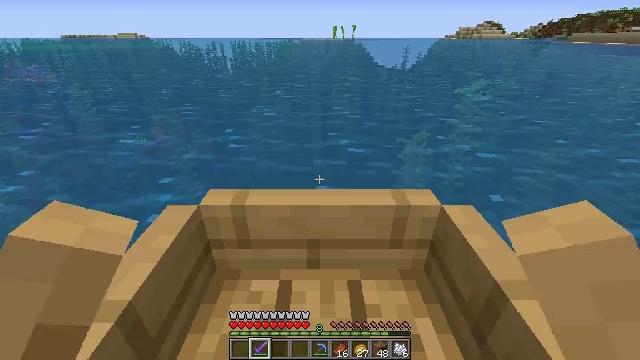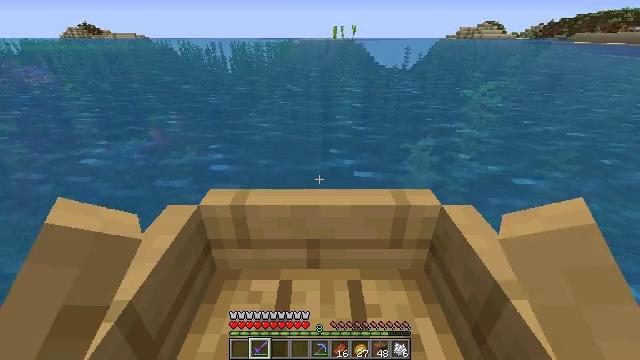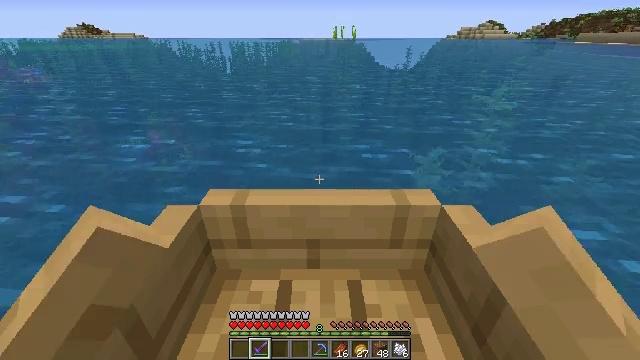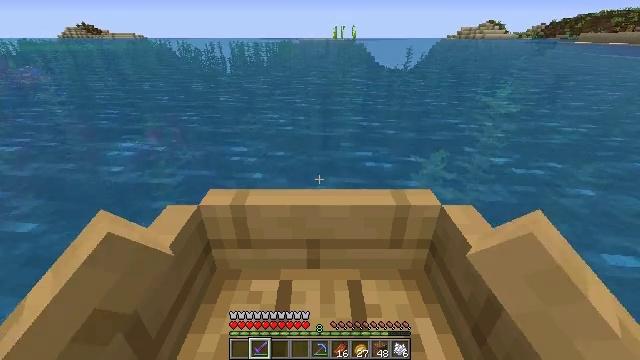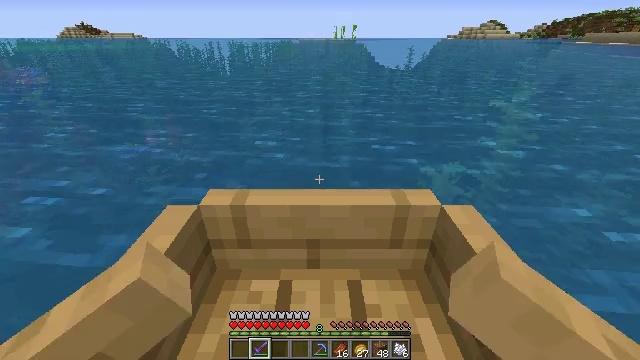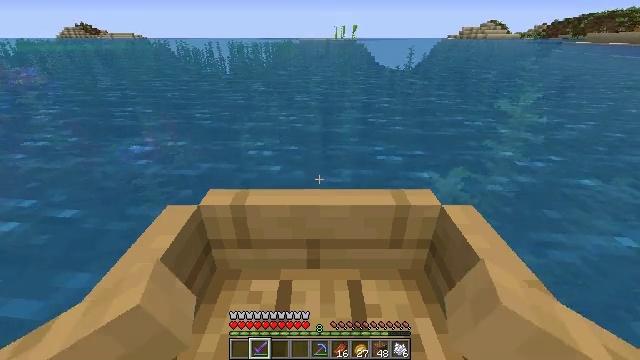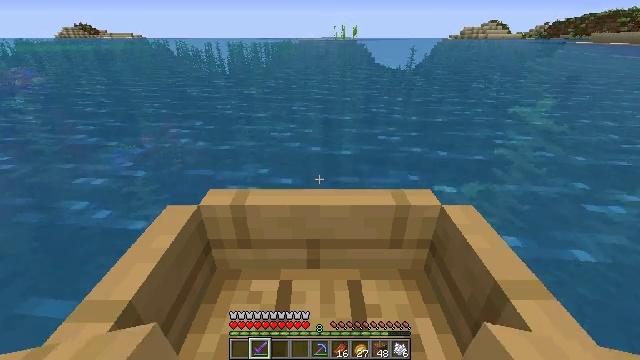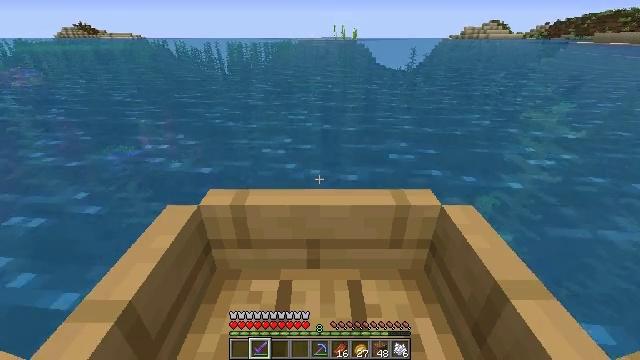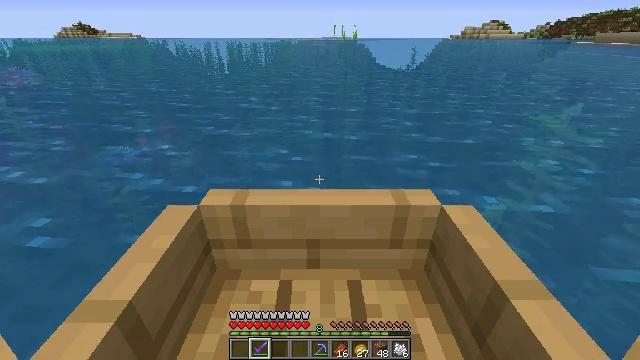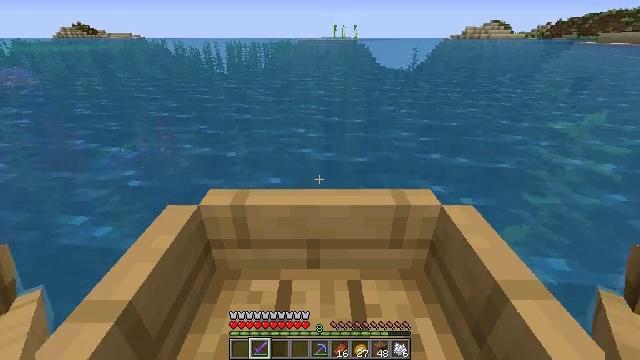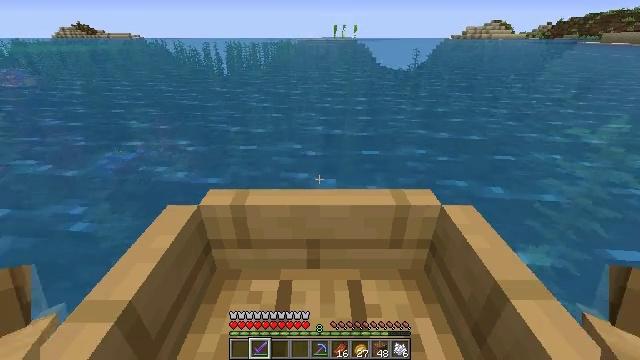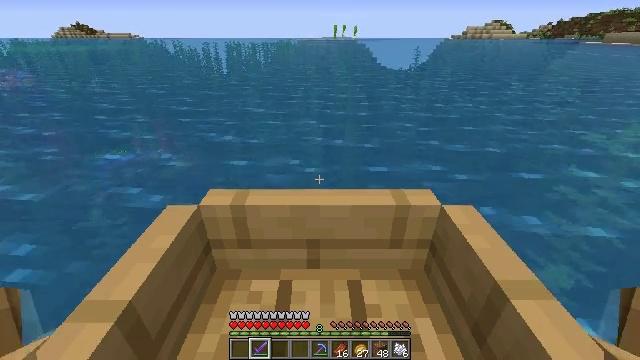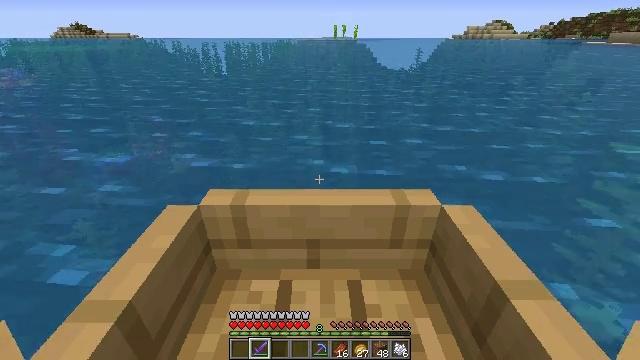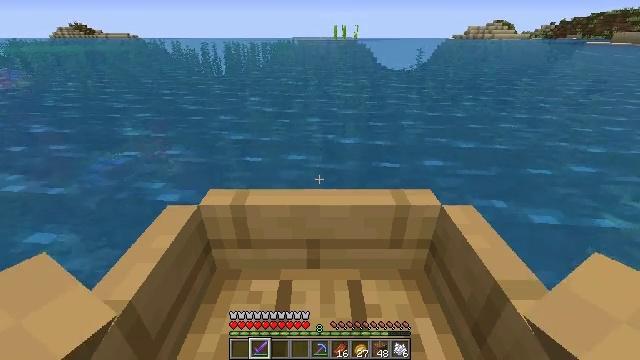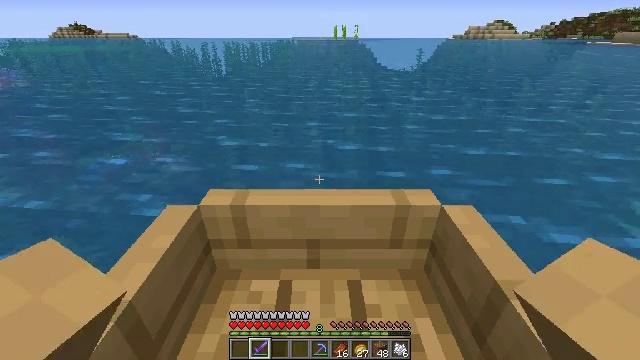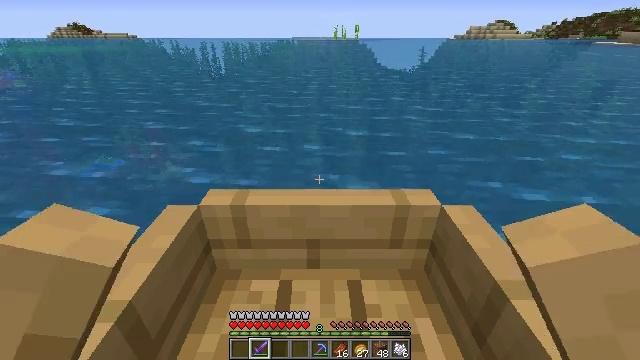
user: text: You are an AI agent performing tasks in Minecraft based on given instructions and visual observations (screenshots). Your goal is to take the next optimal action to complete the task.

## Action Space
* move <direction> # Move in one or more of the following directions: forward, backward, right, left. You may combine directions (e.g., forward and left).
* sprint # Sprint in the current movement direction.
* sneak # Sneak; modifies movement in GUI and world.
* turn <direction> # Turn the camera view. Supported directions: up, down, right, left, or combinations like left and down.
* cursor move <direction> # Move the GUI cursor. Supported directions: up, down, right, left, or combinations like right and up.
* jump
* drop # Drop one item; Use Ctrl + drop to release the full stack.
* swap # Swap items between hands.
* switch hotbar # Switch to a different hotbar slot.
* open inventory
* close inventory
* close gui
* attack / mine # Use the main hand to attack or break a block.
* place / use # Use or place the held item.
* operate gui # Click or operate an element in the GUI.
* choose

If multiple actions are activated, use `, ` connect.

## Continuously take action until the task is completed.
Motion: motion action
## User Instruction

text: Mine the grass in the plains.
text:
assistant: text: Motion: move forward
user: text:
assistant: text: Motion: move forward
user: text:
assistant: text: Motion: move forward
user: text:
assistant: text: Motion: move forward
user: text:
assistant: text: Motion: move forward
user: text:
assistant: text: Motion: move forward
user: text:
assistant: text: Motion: move forward
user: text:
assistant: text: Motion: move forward
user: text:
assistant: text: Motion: move forward
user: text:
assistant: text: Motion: move forward
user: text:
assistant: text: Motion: move forward
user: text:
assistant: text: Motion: move forward
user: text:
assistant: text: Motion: move forward
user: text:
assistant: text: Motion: move forward
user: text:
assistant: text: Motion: move forward
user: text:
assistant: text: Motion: move forward
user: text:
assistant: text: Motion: move forward
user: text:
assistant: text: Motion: move forward
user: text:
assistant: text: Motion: move forward
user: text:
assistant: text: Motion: move forward
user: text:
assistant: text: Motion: move forward
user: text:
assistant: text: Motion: move forward
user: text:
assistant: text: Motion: move forward
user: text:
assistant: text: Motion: move forward
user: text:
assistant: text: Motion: move forward
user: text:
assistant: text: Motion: move forward
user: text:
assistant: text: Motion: move forward
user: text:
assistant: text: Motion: move forward
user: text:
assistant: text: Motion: move forward
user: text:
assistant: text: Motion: move forward